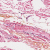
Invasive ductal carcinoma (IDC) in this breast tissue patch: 0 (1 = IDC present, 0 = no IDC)